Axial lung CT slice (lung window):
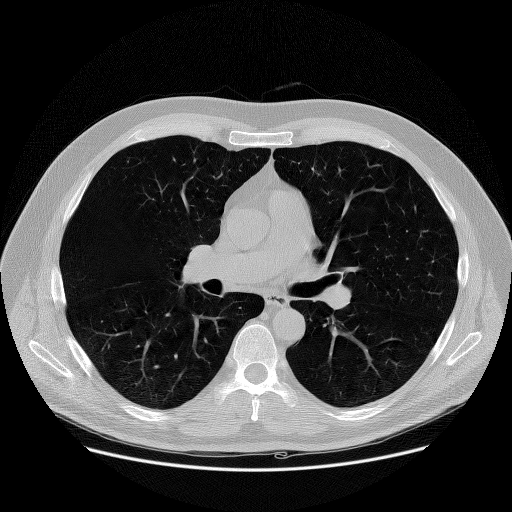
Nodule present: no